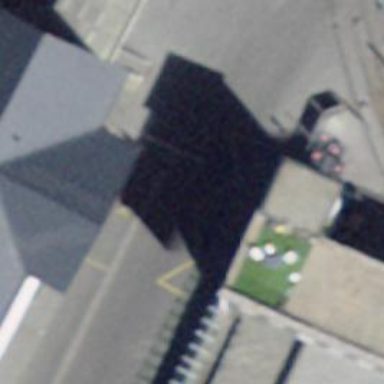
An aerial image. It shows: Bus stop with platform for public transport.